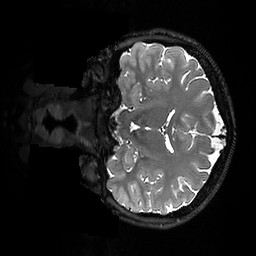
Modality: T2w
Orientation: coronal
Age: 23
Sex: female
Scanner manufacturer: ge
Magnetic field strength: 3 T
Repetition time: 3.202 s
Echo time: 0.06589 s